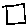
Label: square